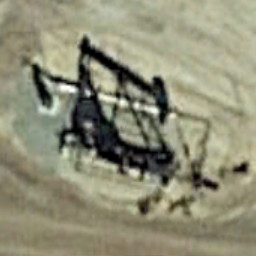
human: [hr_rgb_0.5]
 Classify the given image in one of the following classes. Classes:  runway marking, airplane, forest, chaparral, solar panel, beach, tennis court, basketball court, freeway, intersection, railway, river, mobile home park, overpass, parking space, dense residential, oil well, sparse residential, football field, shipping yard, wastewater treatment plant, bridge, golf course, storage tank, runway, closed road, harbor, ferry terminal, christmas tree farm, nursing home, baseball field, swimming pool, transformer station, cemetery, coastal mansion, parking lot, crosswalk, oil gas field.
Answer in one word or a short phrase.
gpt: oil well